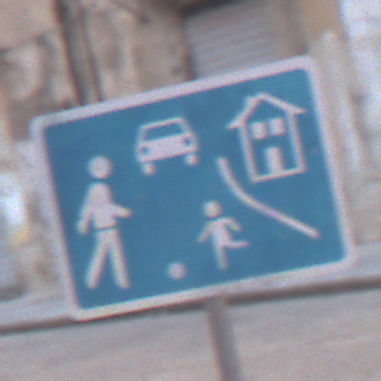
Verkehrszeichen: BeginnVerkehrsberuhigterBereich
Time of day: MorningAfternoon
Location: Outdoor (Urban)
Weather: PartlyCloudy
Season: NotSpecified
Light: Natural